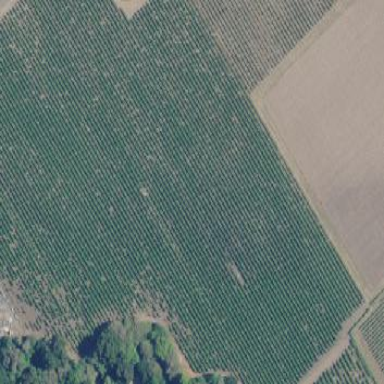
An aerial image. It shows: Vineyard growing grapes.